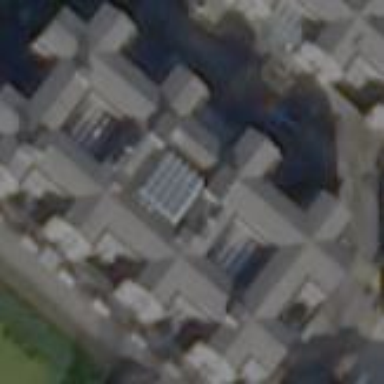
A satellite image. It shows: Office building.